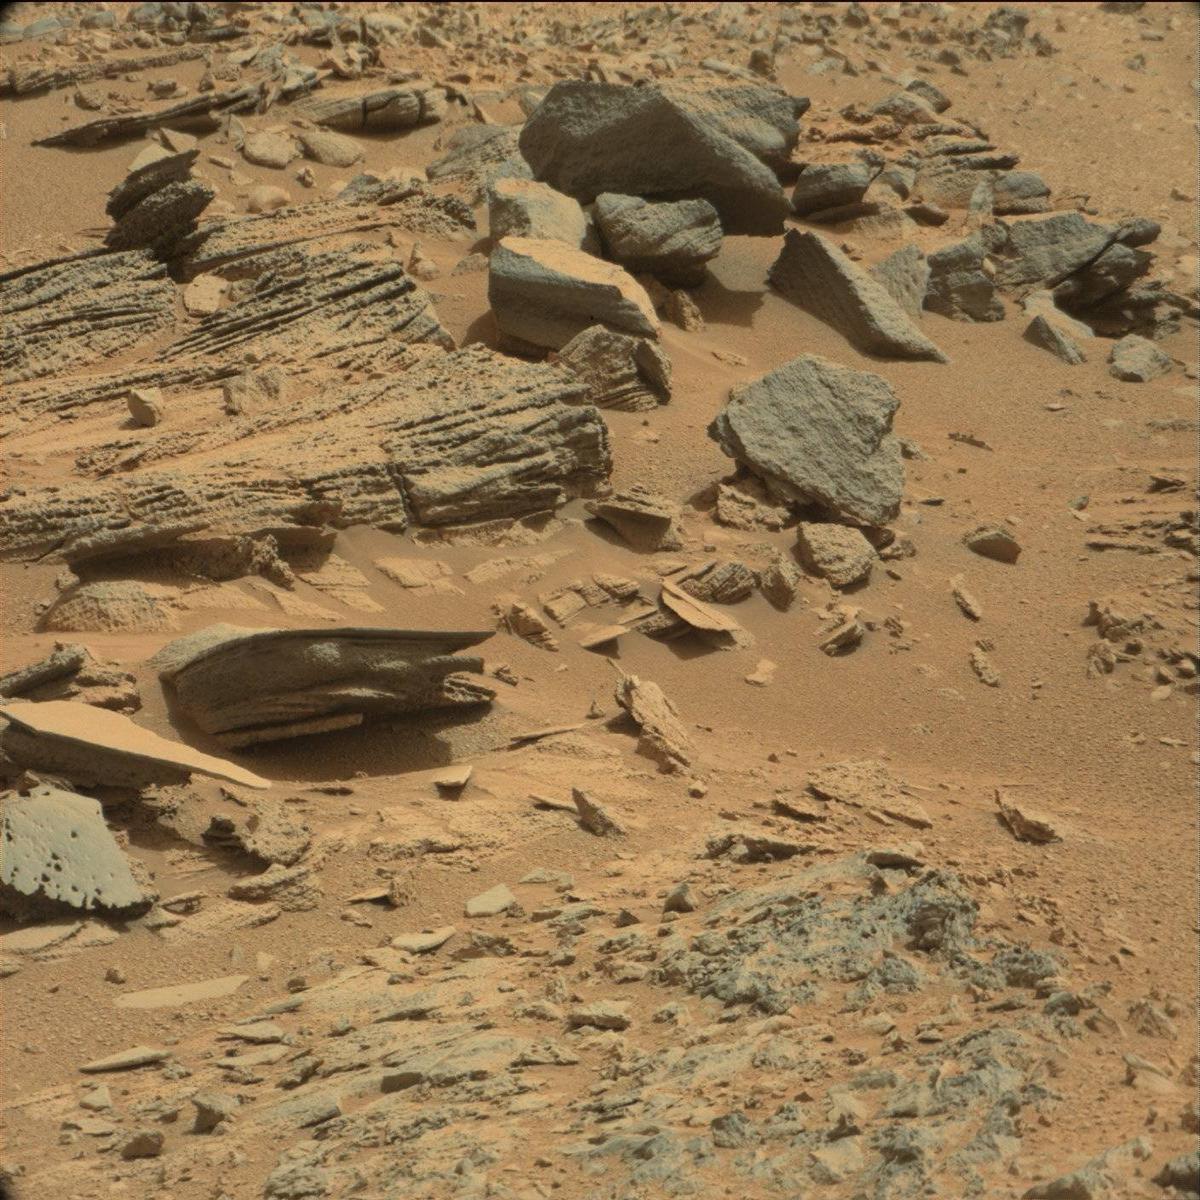
Terrain classes present: Bedrock, Rock, Sand / Soil